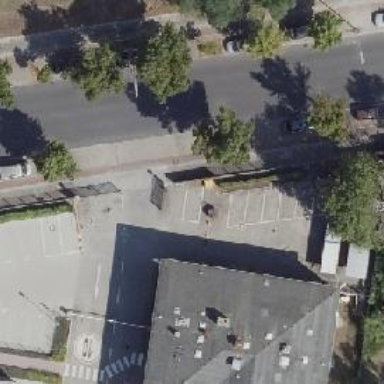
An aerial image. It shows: Deciduous broadleaved tree. There is parking obstacle nearby.